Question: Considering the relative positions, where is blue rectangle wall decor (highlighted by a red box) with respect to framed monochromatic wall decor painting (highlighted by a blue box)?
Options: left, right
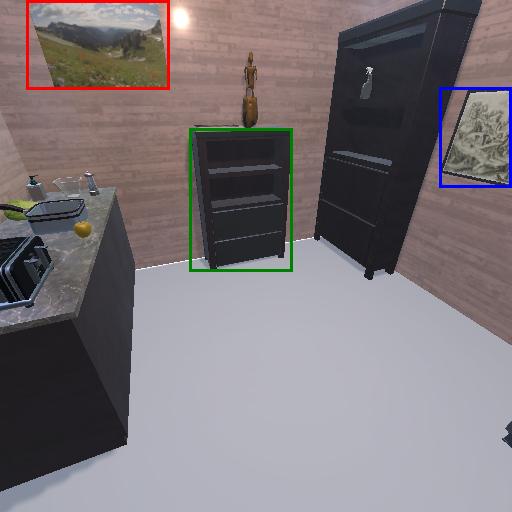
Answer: left